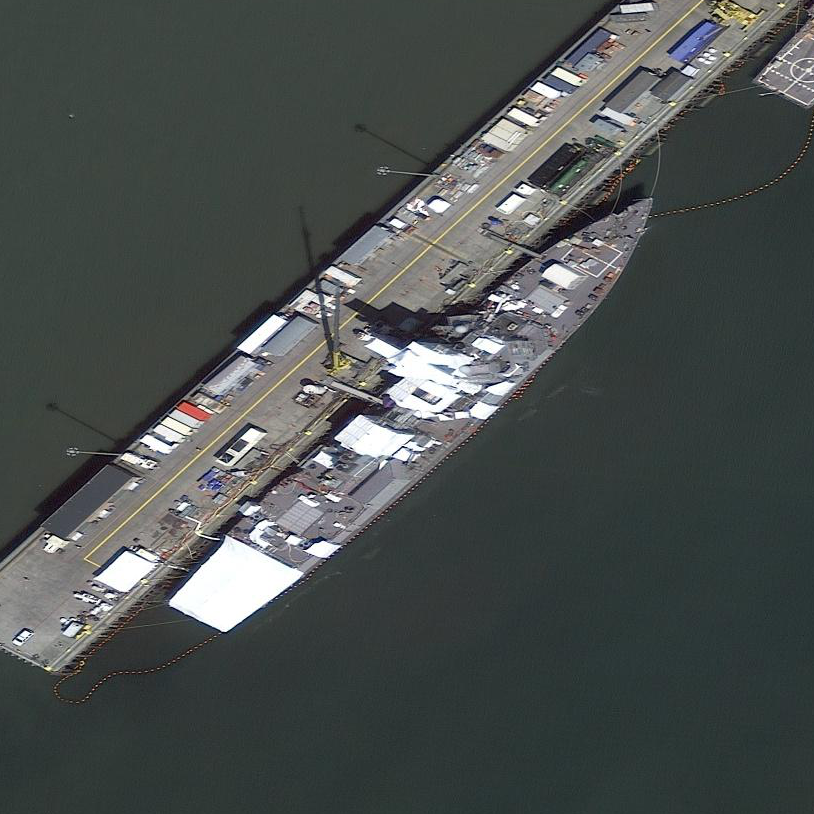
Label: Arleigh_Burke-class_destroyer